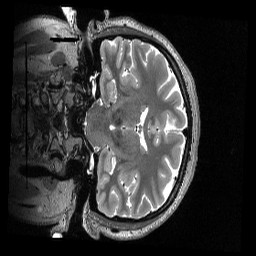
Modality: T2w
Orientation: coronal
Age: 23
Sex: female
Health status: healthy
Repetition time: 3.2 s
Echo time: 0.563 s